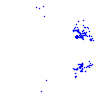
Particle: proton